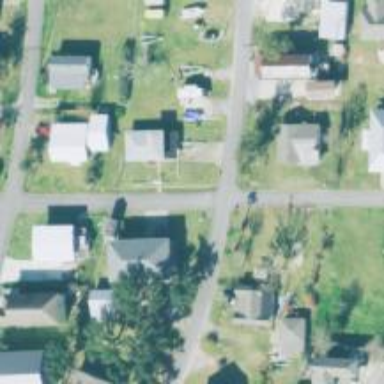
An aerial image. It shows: Residential road.